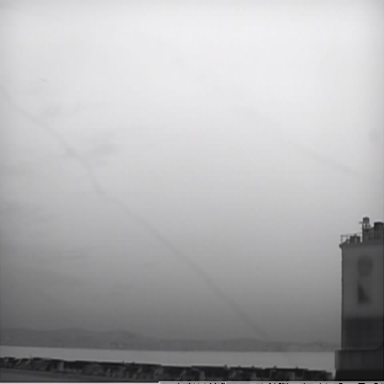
There is a liner in the infrared image.